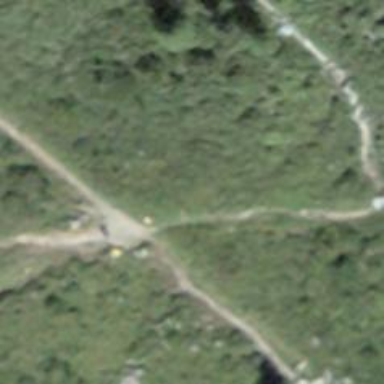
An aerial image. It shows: Guidepost providing information.